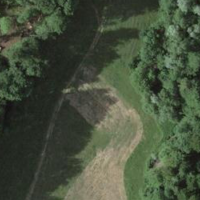
EUNIS habitat code: 24
Species observed at this site:
Lamium maculatum